Aerial crown-view tile of a tropical tree (Barro Colorado Island, Panama), acquired 20250317:
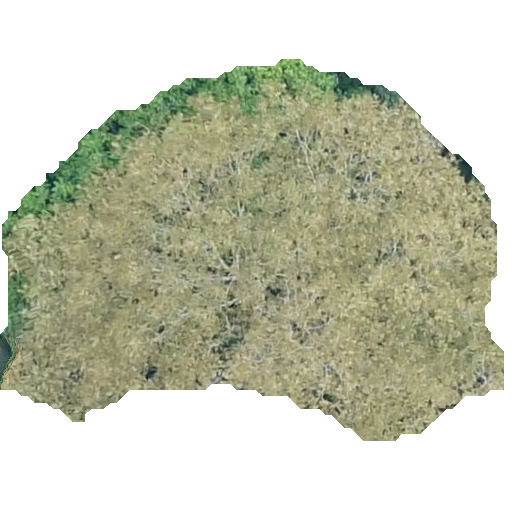
Species: Dipteryx oleifera
GBIF accepted scientific name: Dipteryx oleifera
Crown area: 212.222 m²